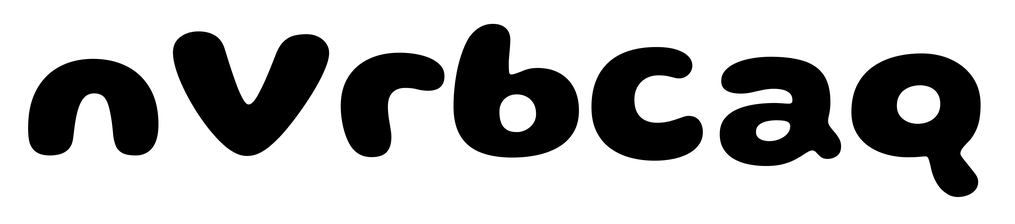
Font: Gluten_Bold